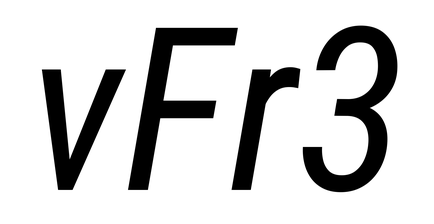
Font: Roboto-Italic_Condensed_Italic